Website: macys
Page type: delivery-shipping
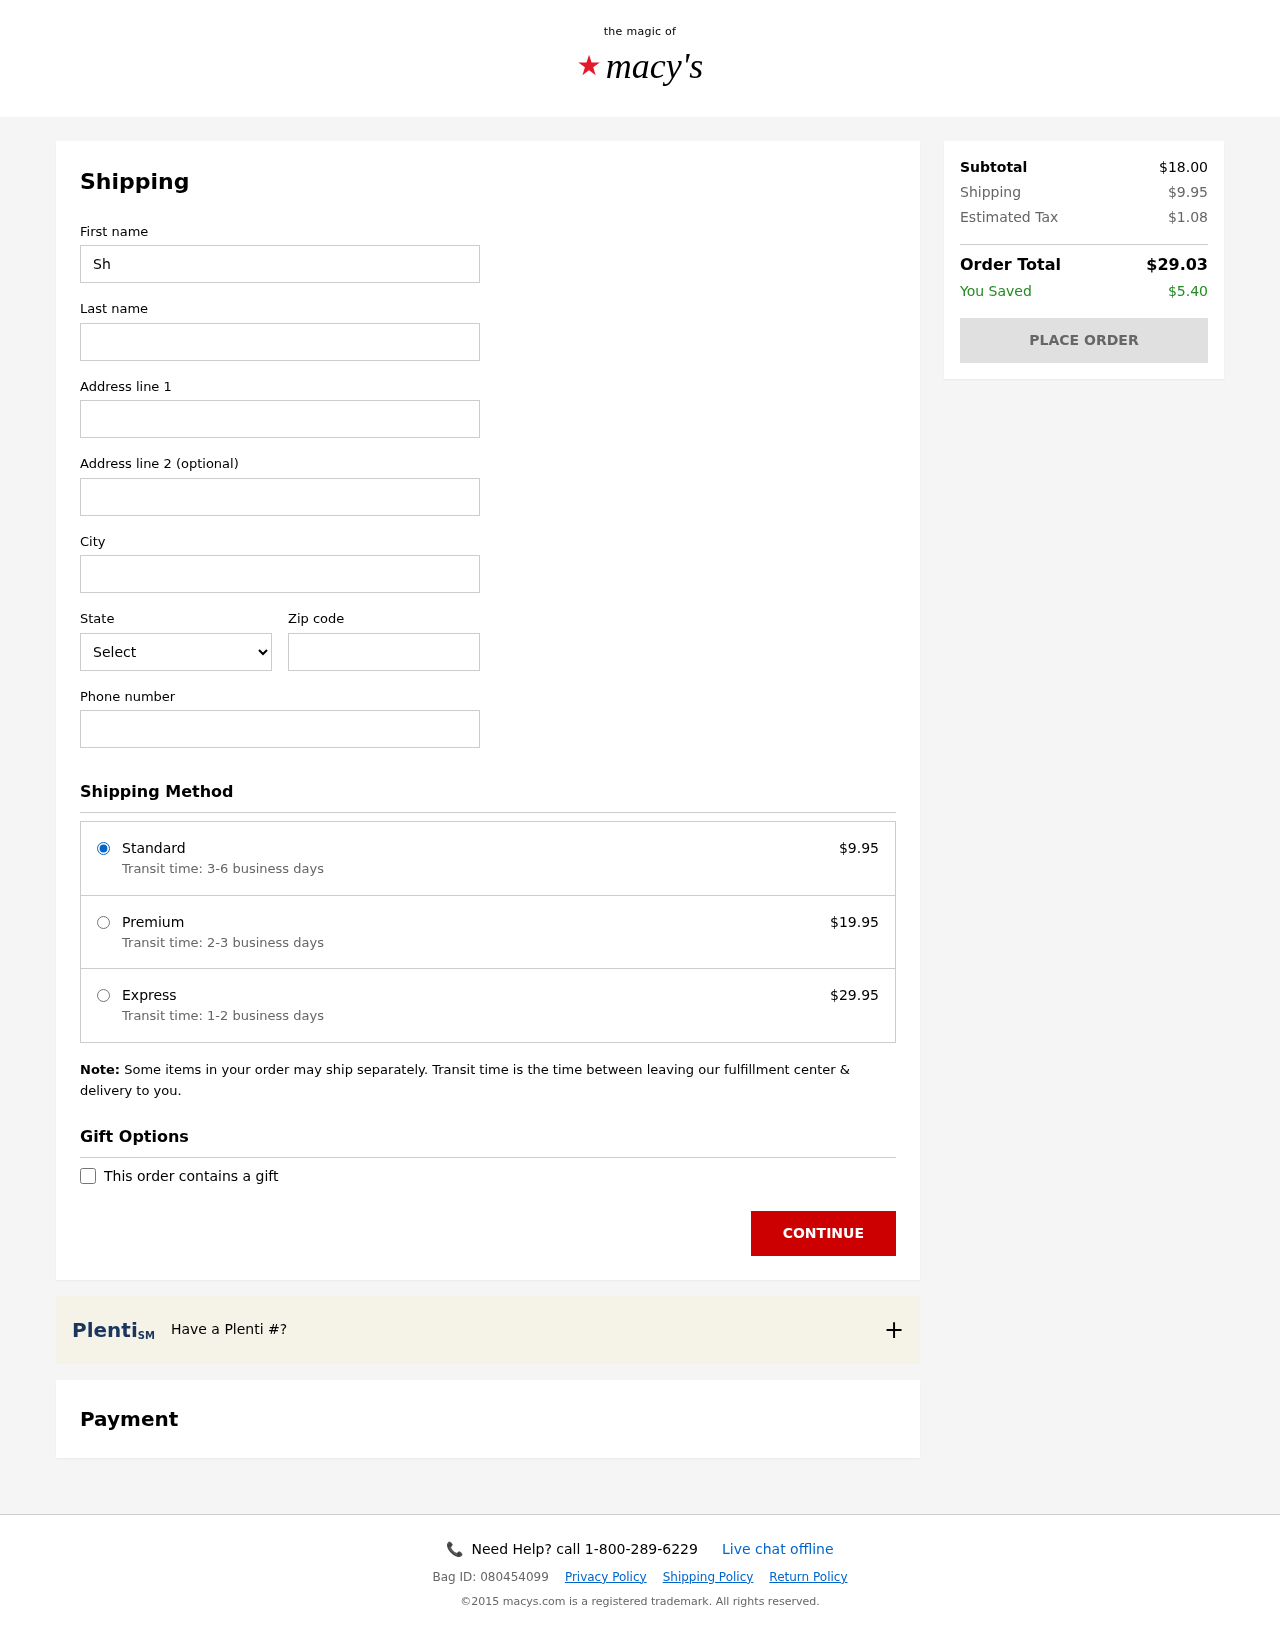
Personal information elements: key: PII_CITY
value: Davisbury
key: PII_FIRSTNAME
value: Shannon
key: PII_LASTNAME
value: Moody
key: PII_PHONE
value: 3984526946
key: PII_POSTCODE
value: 27371
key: PII_STATE_ABBR
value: SC
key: PII_STREET
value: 8605 Jeremy Ports Suite 240
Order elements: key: ORDER_SHIPPING_COST
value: $9.95
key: ORDER_SHIPPING_PREMIUM
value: $19.95
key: ORDER_SHIPPING_EXPRESS
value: $29.95
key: ORDER_SUBTOTAL
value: $18.00
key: ORDER_TAX
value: $1.08
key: ORDER_TOTAL
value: $29.03
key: ORDER_SAVINGS
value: $5.40